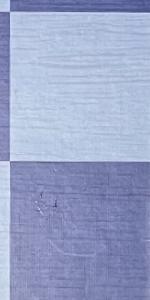
Label: Empty